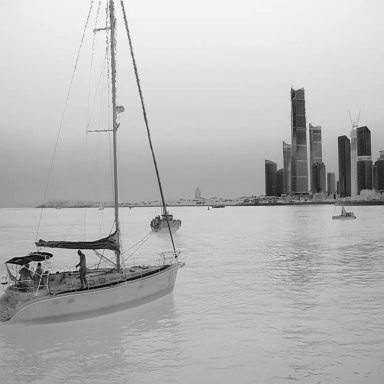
There are three sailboats in the infrared image.